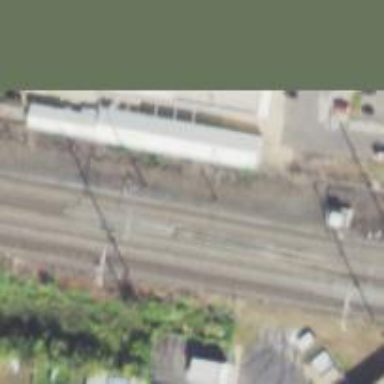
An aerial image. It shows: Railway track with contact line for electrification.